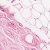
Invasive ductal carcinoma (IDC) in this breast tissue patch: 0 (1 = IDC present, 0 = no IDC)